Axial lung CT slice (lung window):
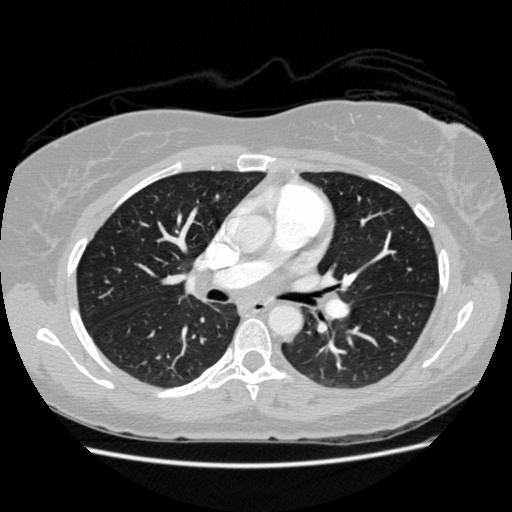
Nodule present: no